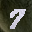
Label: 7